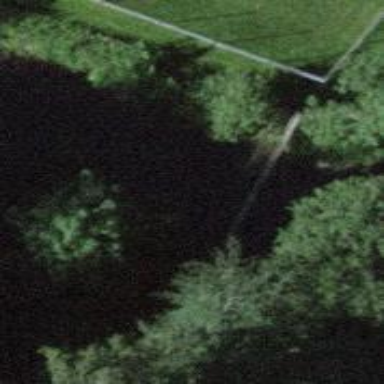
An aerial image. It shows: Metal bridge over path.